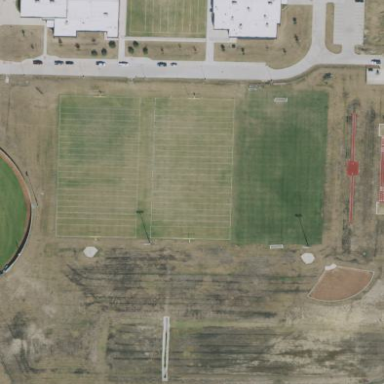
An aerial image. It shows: Building overlooking grass pitch used for American football and soccer.